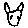
Label: cat